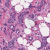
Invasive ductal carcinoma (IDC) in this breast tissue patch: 1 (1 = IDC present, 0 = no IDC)